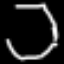
Label: octagon